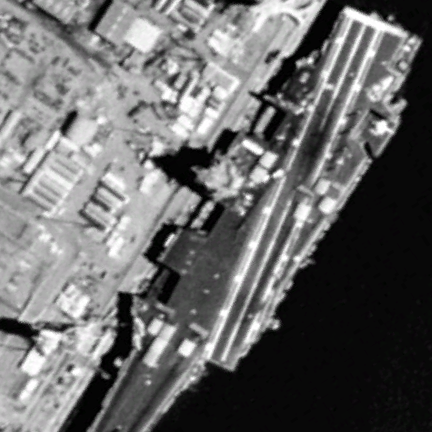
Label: aircraft_carrier